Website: apple
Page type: order-returns
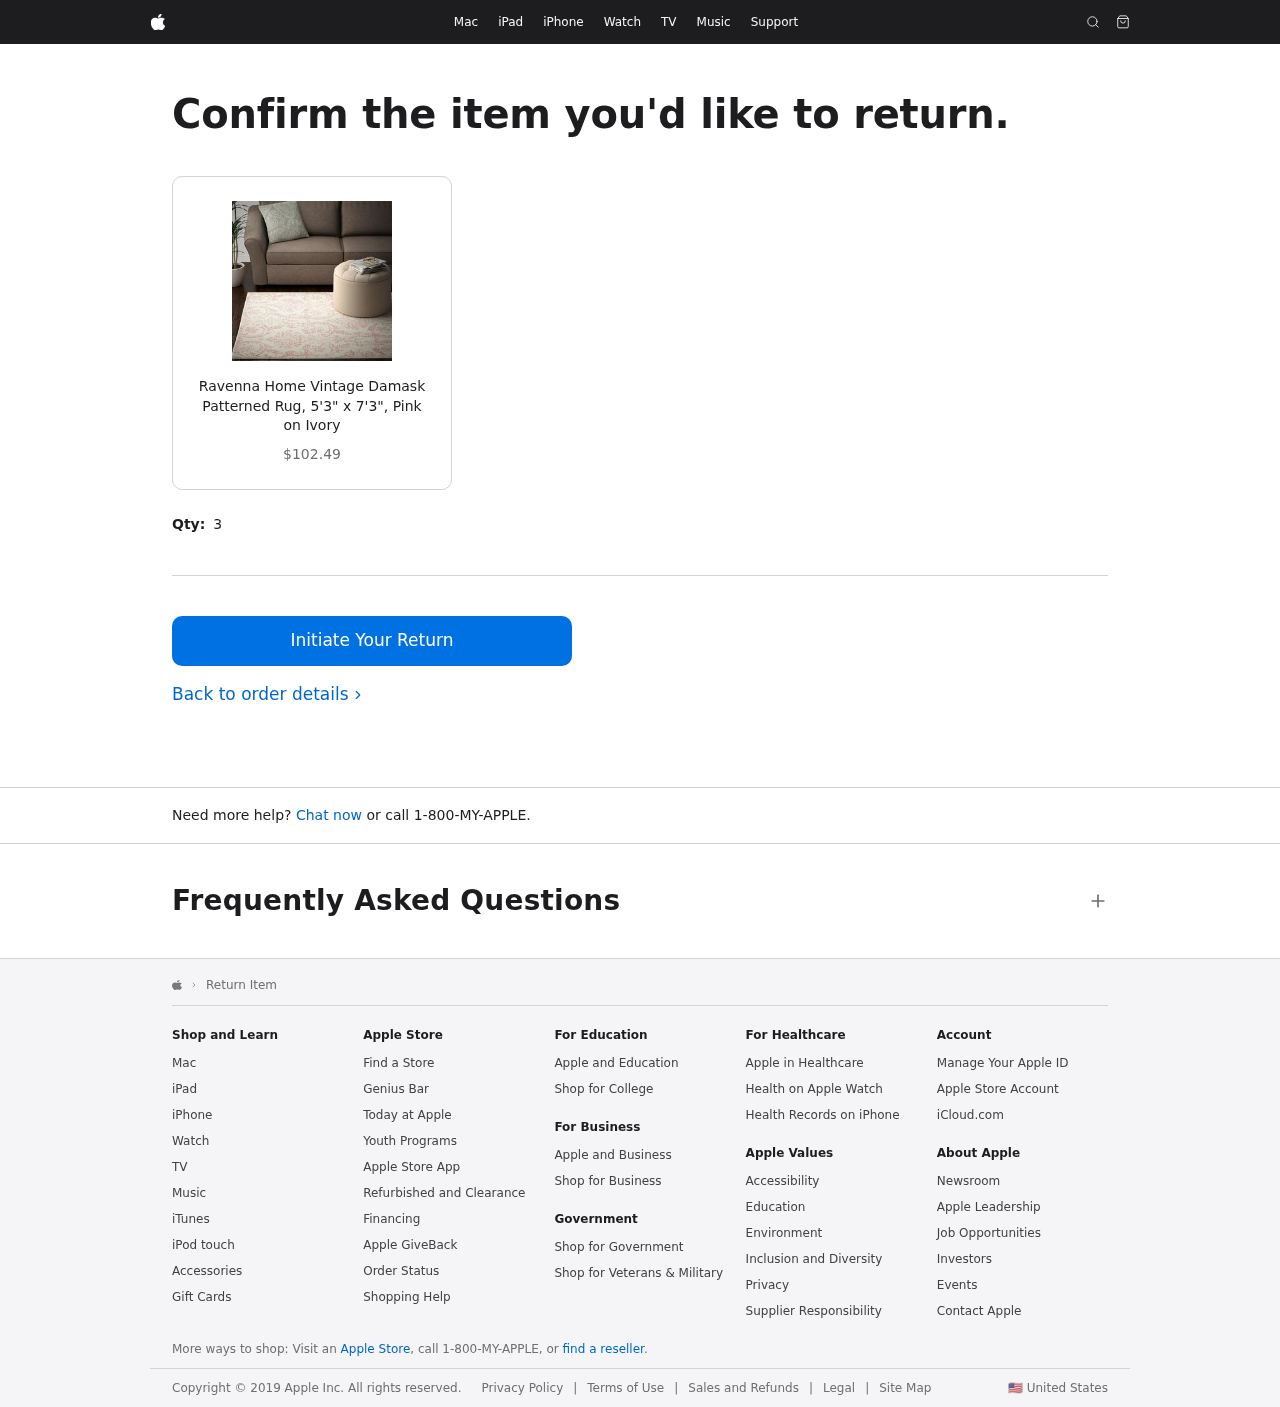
Product elements: key: PRODUCT1_NAME
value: Ravenna Home Vintage Damask Patterned Rug, 5'3" x 7'3", Pink on Ivory
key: PRODUCT1_PRICE
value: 102.49
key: PRODUCT1_QUANTITY
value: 3